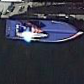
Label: civil